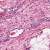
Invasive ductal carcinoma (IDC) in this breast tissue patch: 0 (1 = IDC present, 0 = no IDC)